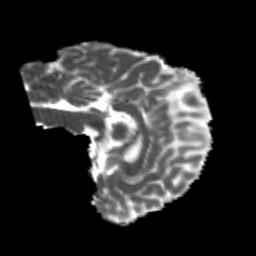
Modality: MD
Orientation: sagittal
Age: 22
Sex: female
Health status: healthy
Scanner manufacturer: philips
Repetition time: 7.388 s
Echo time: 0.08599 s